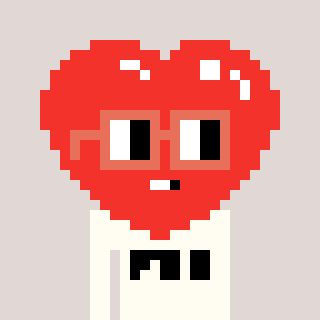
a pixel art character with square orange glasses, a heart-shaped head and a grayscale-colored body on a warm background